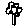
Label: flower